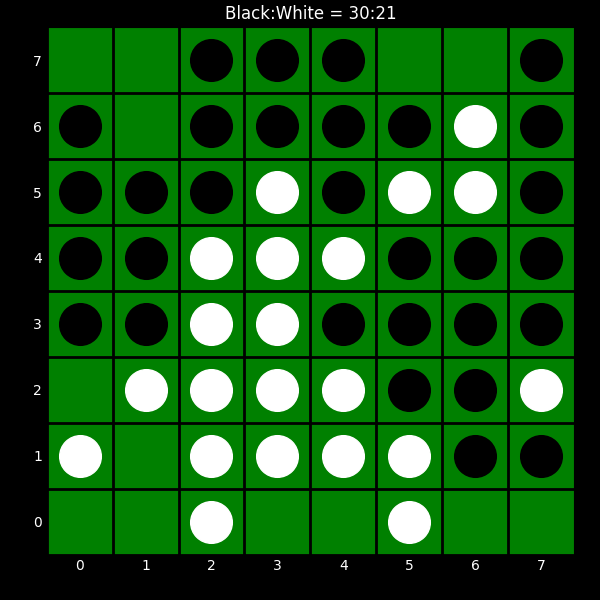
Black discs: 30
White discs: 21